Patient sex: M
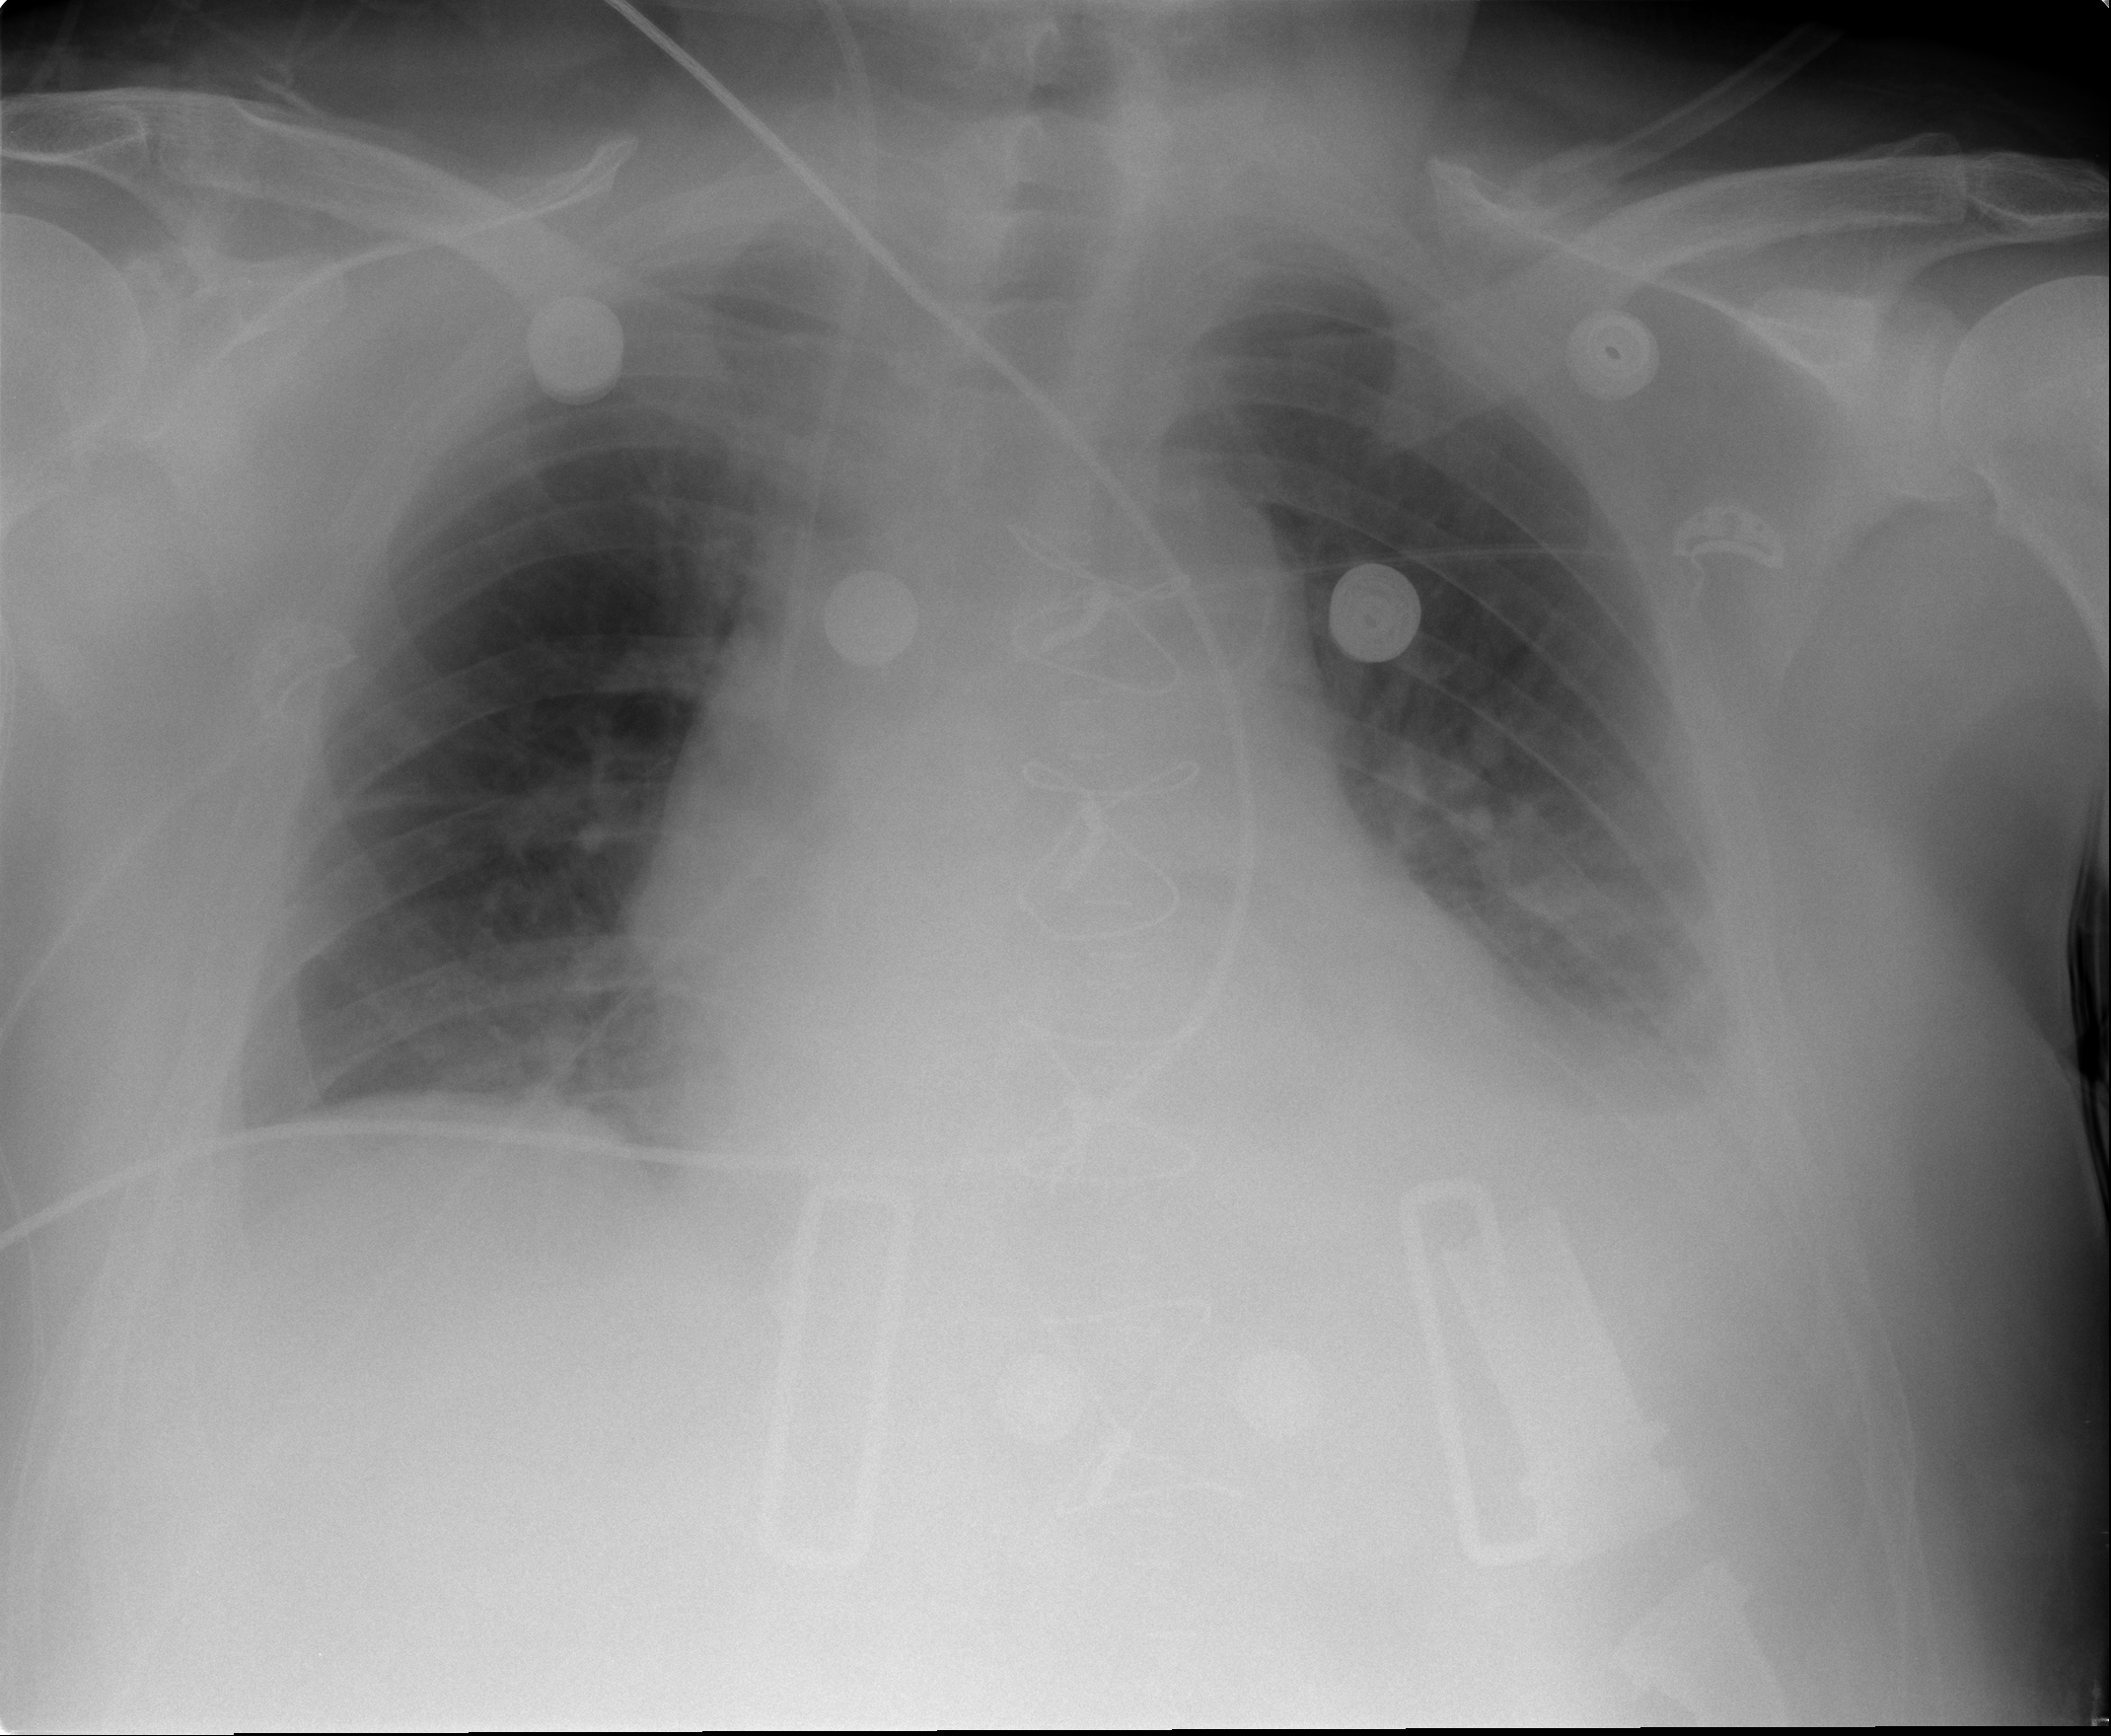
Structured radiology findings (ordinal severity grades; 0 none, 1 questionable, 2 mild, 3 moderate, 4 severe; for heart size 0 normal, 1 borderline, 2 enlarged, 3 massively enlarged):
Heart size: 0
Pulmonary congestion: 1
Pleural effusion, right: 0
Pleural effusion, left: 2
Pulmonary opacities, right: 0
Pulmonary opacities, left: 0
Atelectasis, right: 1
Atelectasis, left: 2